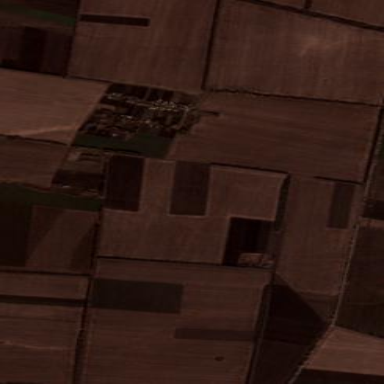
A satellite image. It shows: View of farmland.